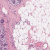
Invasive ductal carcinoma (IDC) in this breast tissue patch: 0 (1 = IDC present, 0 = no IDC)